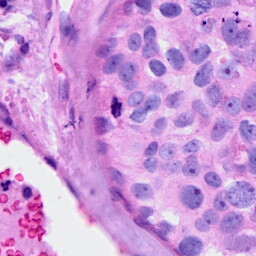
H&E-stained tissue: Breast